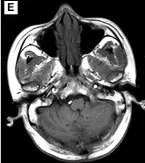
(E-H): Results of postoperative MRI. The initial lesion signals reduced. The solid/cystic lesions in the right cerebellar hemisphere and punctate enhancement lesions in the left cerebellar hemisphere were not shown clearly. The fourth ventricle enlarged. The cerebellar tonsillar did not develop into the spinal canal. A strip-shaped long T1 signal intensity still existed in the cervical cord.
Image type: radiology (mri)